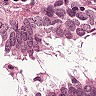
Metastatic tissue present: yes